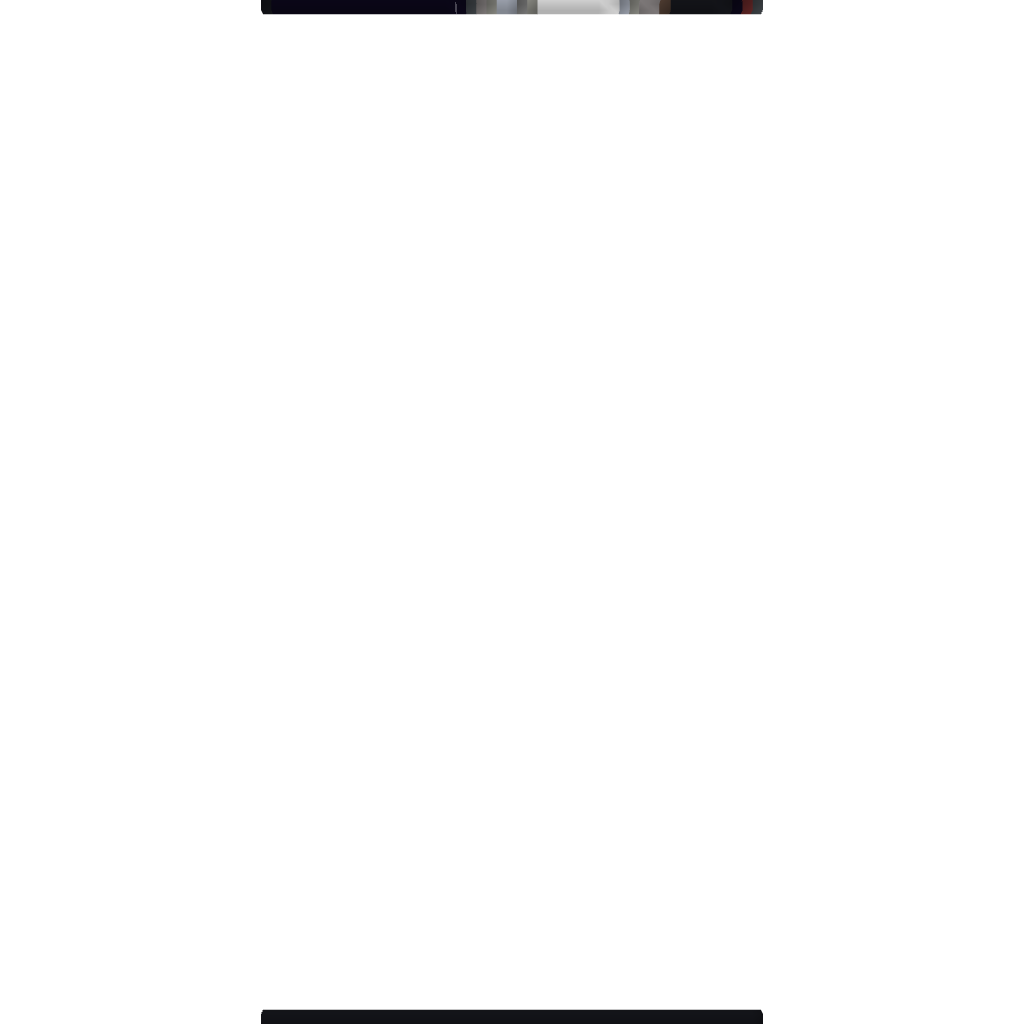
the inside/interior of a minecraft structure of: Severus Snape from Harry Potter